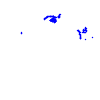
Particle: proton